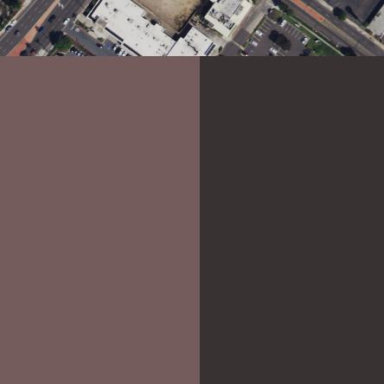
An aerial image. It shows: Retail building of commercial type.